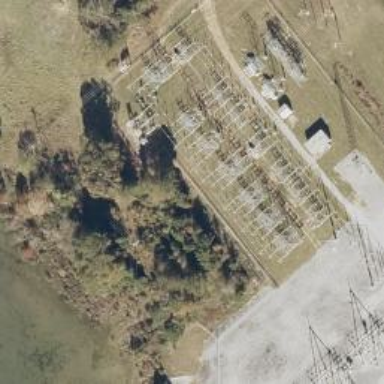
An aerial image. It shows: Switch used for power control.